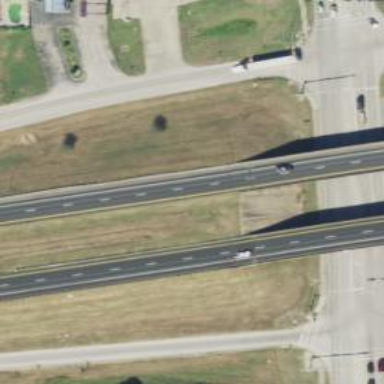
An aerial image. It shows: Motorway bridge with asphalt surface.